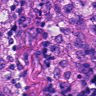
Metastatic tissue present: yes